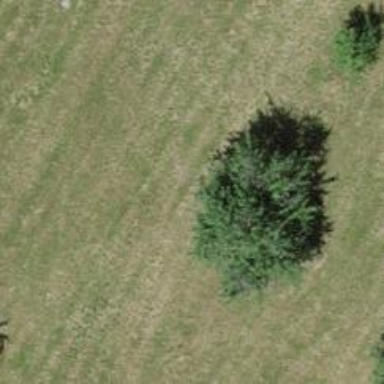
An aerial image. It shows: Single tag "natural: tree."